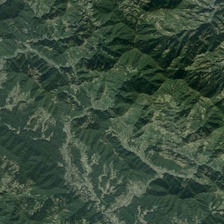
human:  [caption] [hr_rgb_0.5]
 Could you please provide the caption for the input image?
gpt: many long mountain roads are on the green hills .

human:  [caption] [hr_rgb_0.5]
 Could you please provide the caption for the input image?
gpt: the green hills are next to each other in an unbroken line .

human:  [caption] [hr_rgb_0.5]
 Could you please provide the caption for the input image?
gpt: the green hills are next to each other in an unbroken line .

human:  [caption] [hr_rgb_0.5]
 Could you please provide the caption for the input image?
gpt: it is a piece of irregular green mountain .

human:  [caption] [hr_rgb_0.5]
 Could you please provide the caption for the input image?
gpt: it is a piece of irregular green mountain .